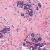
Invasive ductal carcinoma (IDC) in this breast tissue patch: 0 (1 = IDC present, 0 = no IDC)